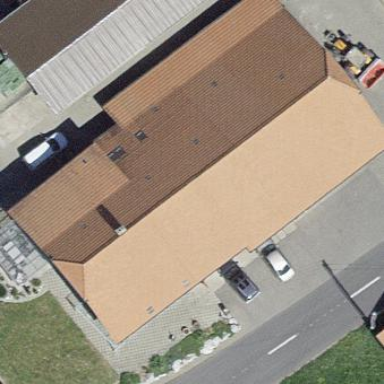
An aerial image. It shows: Farm building.